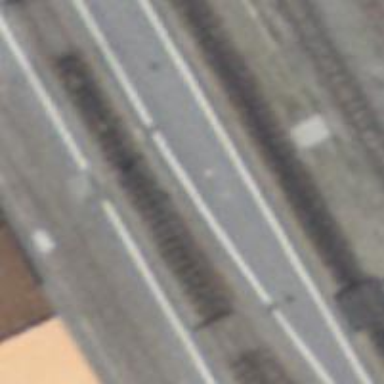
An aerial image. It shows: Railway switch.